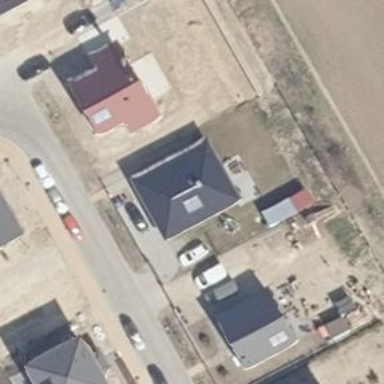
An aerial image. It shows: Detached building.